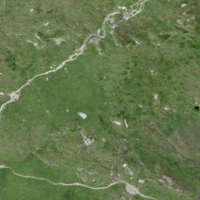
EUNIS habitat code: 26
Species observed at this site:
Silene acaulis
Eriophorum angustifolium